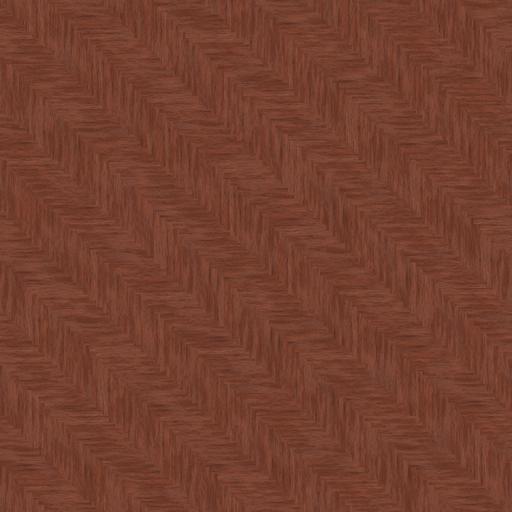
Tags: brown floor flooring herringbone parquet red wood wooden